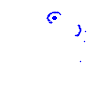
Particle: pion